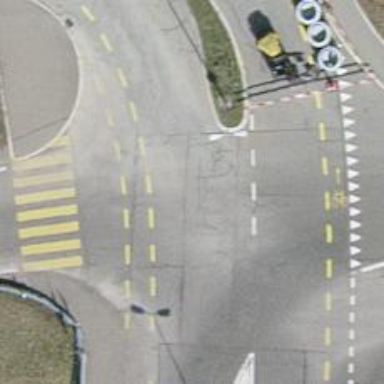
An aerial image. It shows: Secondary road with asphalt surface and dedicated cycle lane.